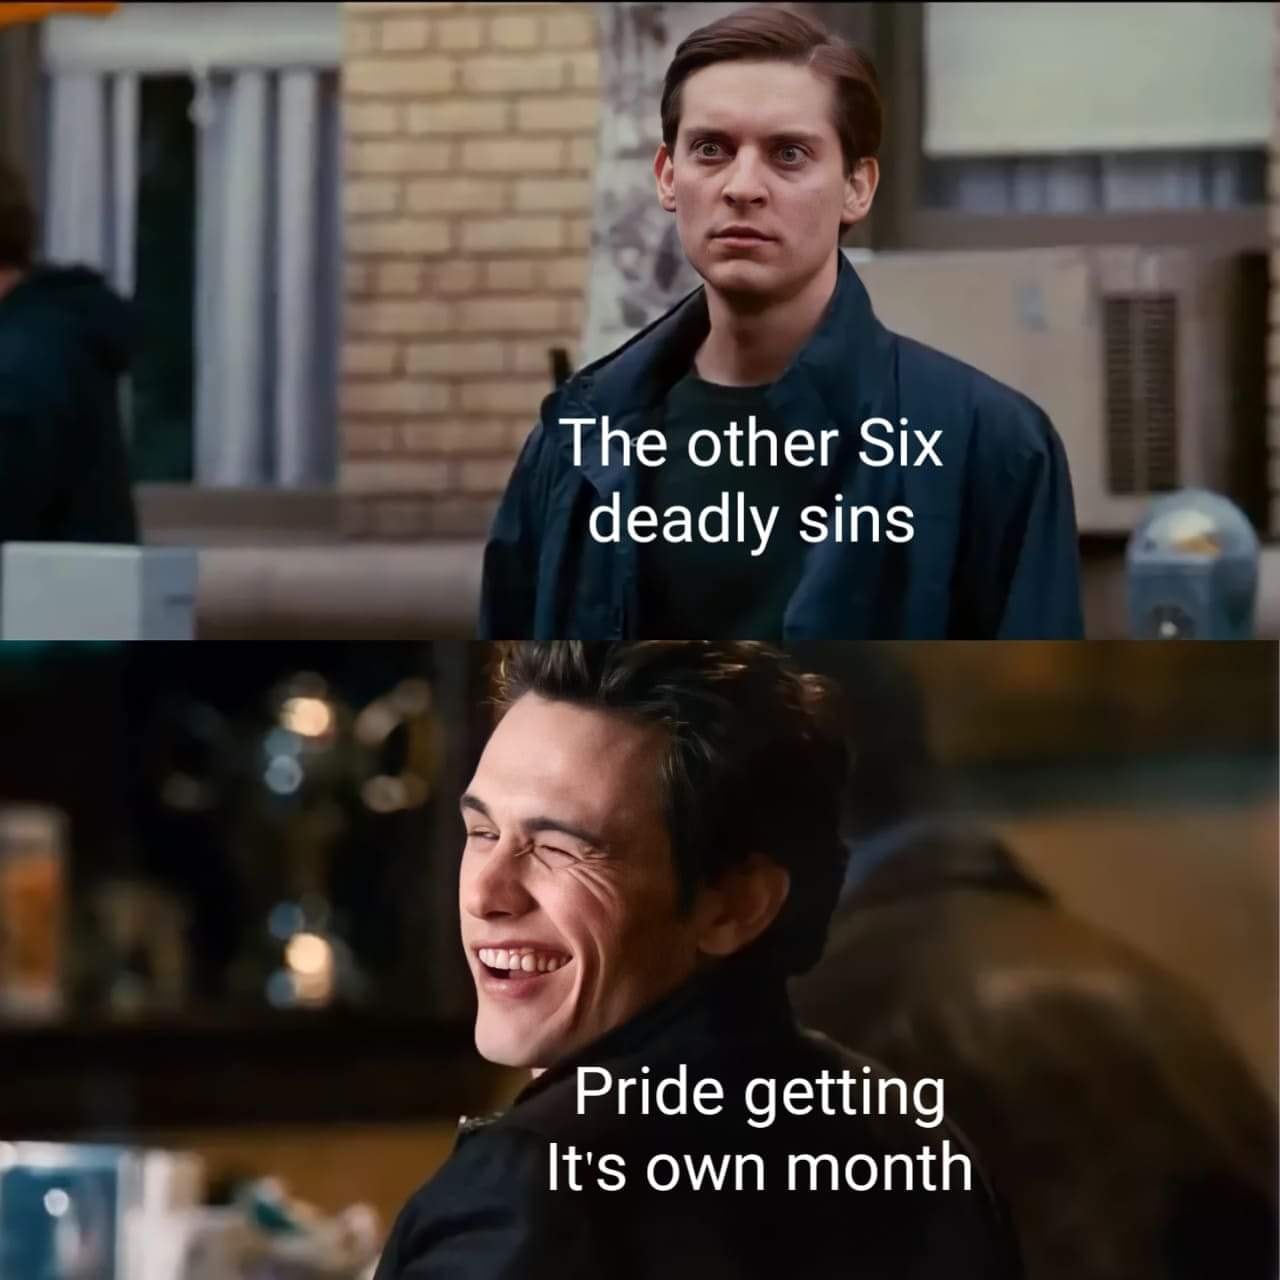
Caption: The other Six deadly sins    Pride getting It's own month
Label: non-hate